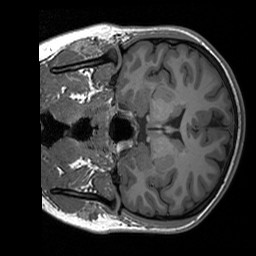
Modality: T1w
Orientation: coronal
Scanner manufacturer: siemens
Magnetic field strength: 3 T
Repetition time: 1.76 s
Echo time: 0.0022 s